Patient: sex M, age 85
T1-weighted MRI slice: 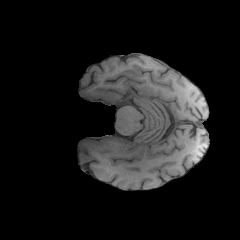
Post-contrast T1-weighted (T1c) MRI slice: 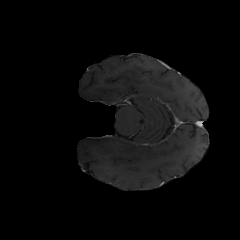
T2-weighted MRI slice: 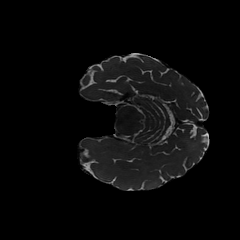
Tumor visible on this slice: no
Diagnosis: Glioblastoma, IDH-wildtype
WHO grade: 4